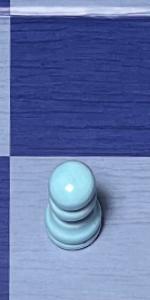
Label: Pawn_White